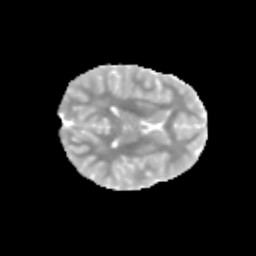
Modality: MD
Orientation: axial
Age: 10
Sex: female
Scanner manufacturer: siemens
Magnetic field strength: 3 T
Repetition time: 3.8 s
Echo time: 0.07 s